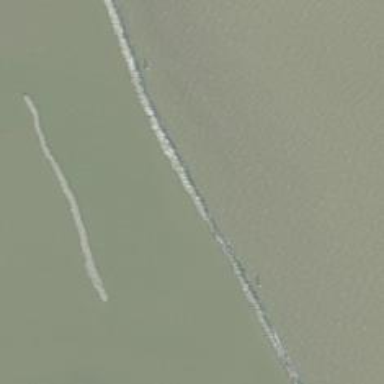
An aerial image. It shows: Breakwater structure.